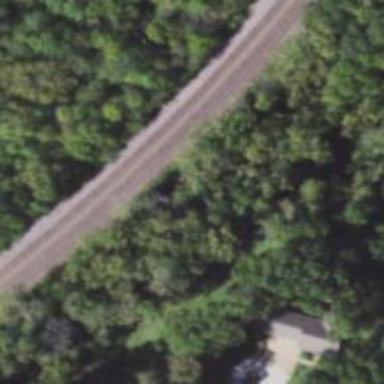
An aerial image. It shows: Culvert tunnel.